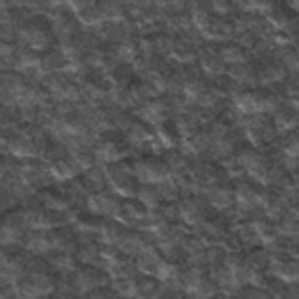
Label: frost